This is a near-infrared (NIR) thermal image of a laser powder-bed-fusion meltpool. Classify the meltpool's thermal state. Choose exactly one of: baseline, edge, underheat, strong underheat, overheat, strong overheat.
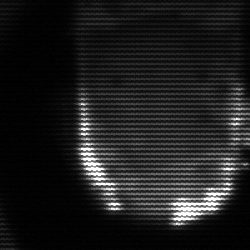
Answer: baseline